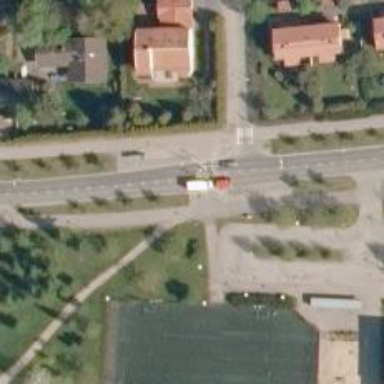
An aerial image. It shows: Crossing on the cycleway.